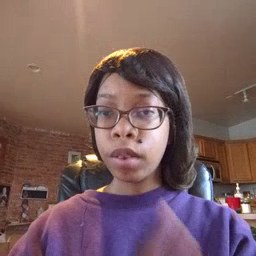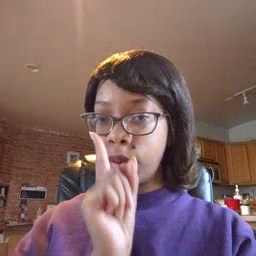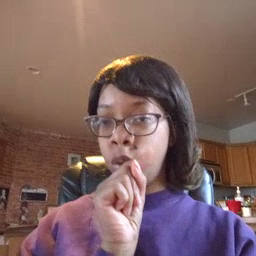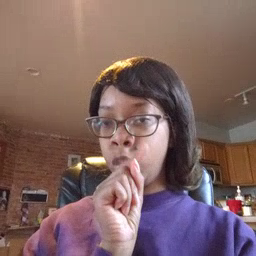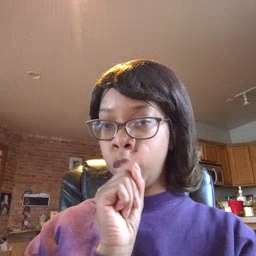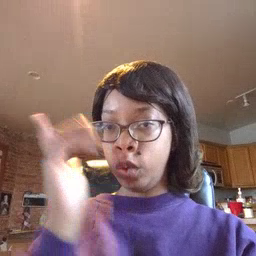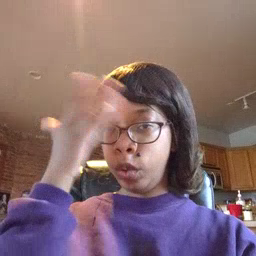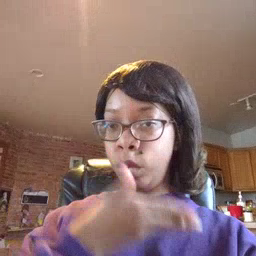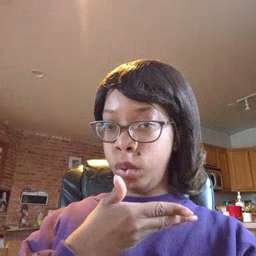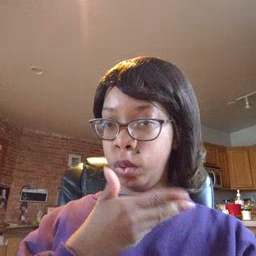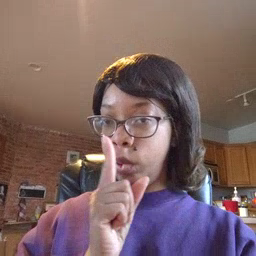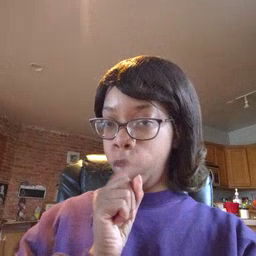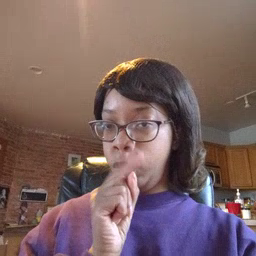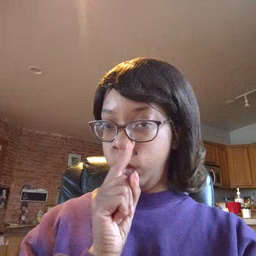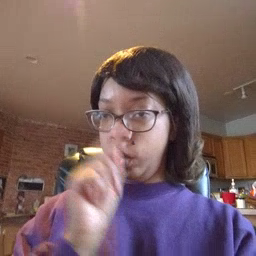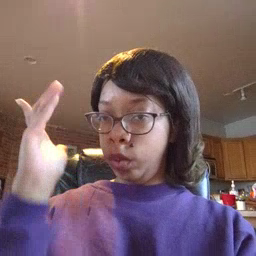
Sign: pretend